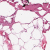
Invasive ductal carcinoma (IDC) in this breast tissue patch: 0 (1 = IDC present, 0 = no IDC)